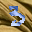
Label: 3